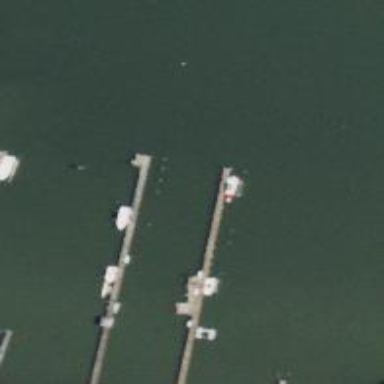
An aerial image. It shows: Man-made pier.